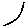
Label: tree